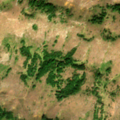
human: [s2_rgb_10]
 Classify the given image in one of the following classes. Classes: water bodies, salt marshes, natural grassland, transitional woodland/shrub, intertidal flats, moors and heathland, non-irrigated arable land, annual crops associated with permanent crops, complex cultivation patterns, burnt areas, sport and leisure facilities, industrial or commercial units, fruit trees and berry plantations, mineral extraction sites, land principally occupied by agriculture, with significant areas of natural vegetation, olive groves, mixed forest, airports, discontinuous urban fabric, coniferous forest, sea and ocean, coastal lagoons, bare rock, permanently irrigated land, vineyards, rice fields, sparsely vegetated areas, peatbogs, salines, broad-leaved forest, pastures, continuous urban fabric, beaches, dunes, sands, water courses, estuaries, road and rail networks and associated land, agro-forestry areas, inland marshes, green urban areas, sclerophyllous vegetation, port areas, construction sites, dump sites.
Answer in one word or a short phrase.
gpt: natural grassland, transitional woodland/shrub